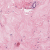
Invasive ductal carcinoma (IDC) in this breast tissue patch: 0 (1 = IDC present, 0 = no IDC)